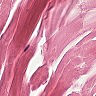
Metastatic tissue present: no